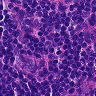
Metastatic tissue present: no